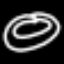
Label: donut